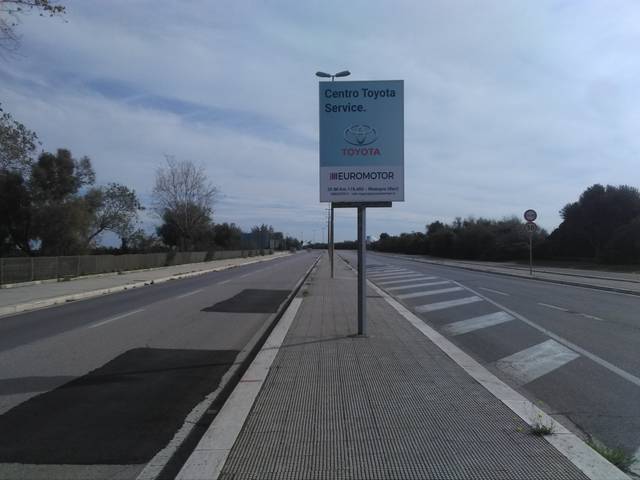
Region: Italy
Coordinates: 41.116, 16.898